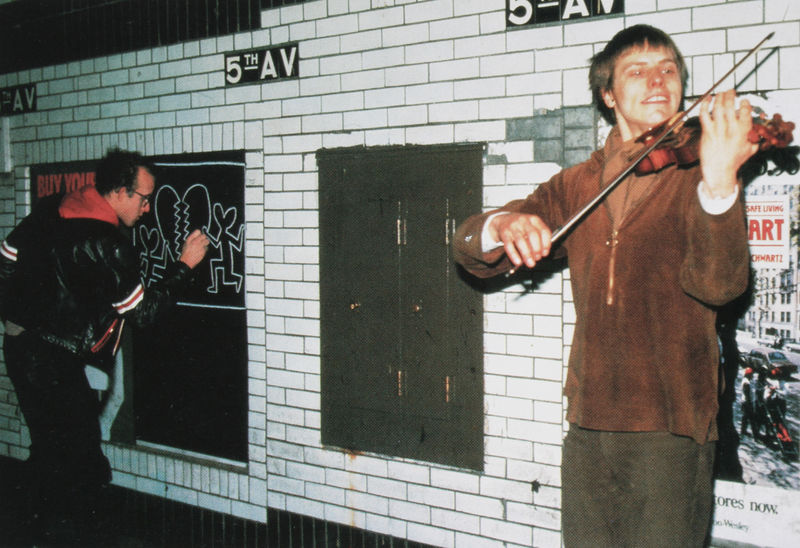
Titel: Keith Haring at the New Yorker subway
Schlagwörter: männer, foto, kacheln, geiger, wess, u bahn, zeichnend, keith haring